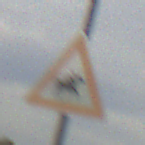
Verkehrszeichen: ReiterLinks
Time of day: MorningAfternoon
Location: Outdoor (Suburban)
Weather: PartlyCloudy
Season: NotSpecified
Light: Natural